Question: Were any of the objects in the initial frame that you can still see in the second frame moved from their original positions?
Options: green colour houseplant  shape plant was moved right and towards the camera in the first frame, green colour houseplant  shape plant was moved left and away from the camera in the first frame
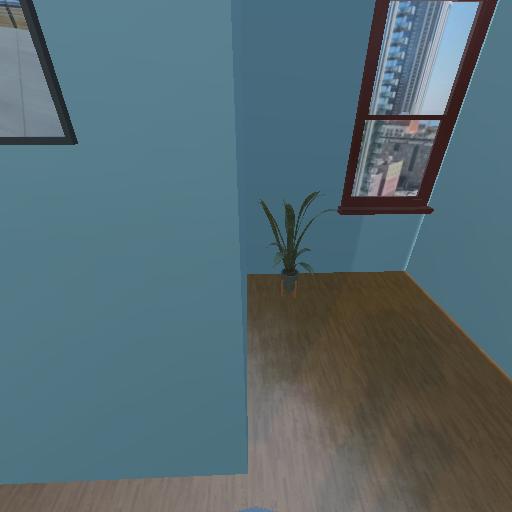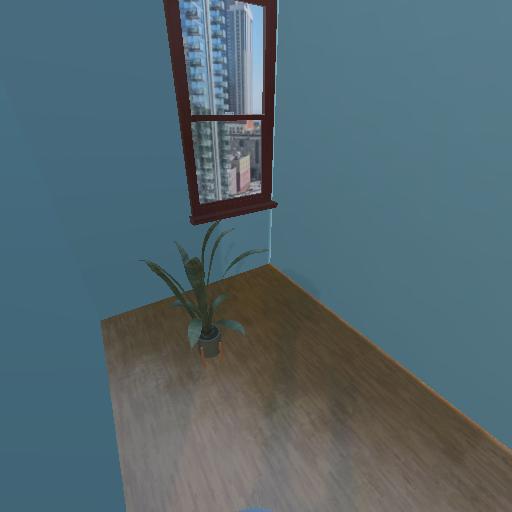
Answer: green colour houseplant  shape plant was moved right and towards the camera in the first frame